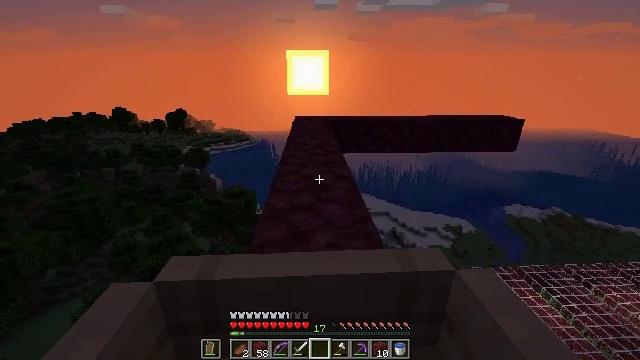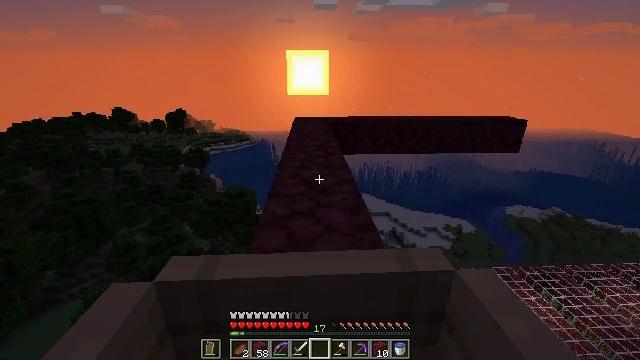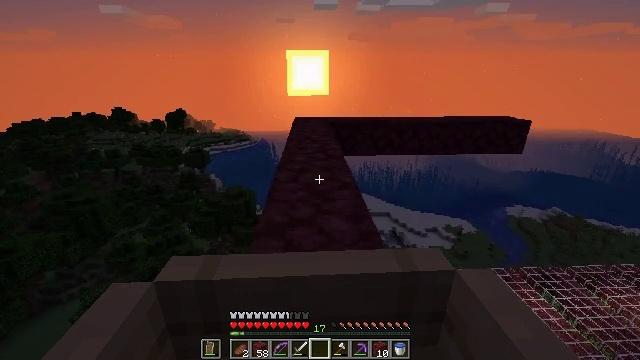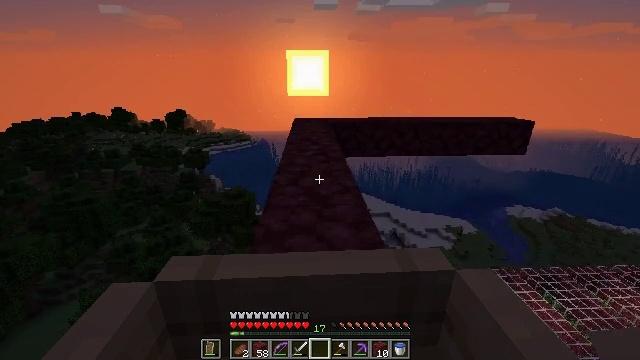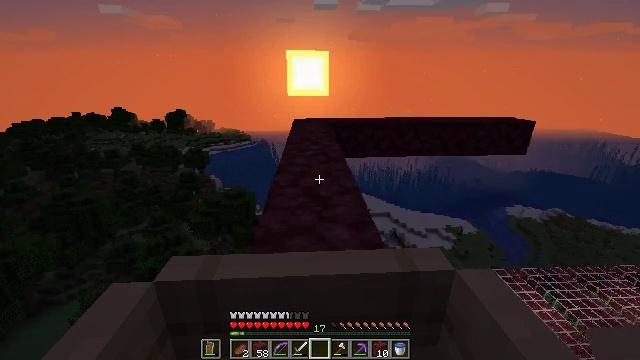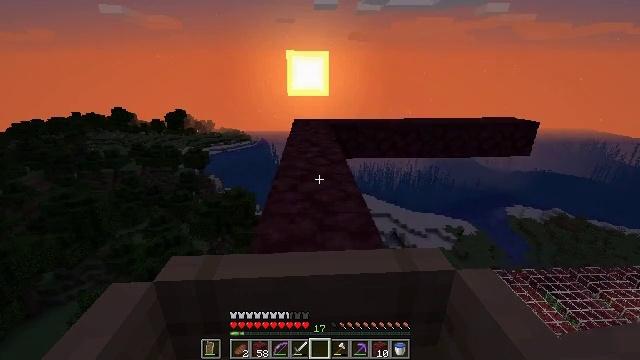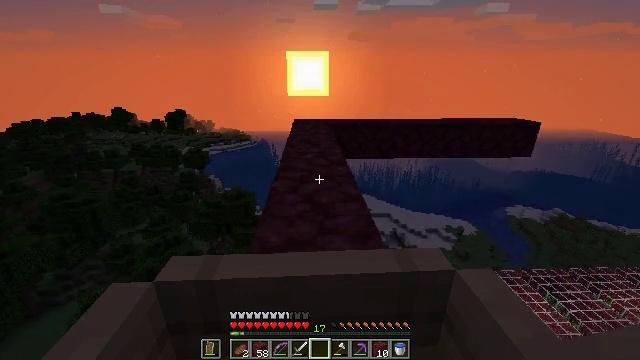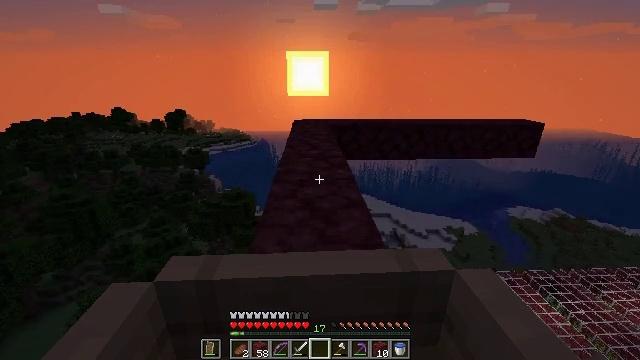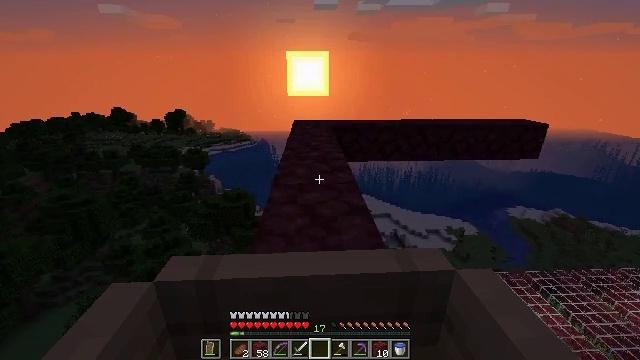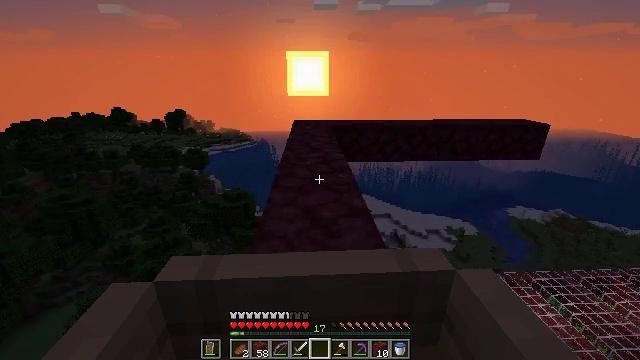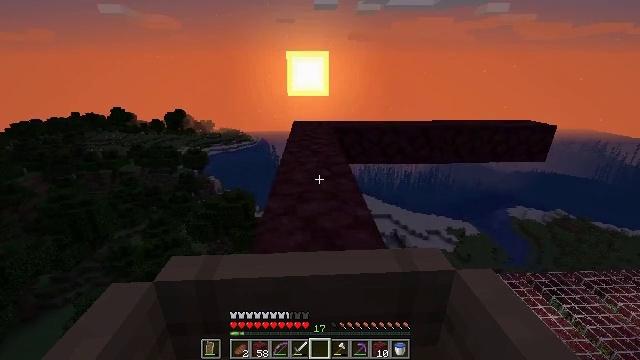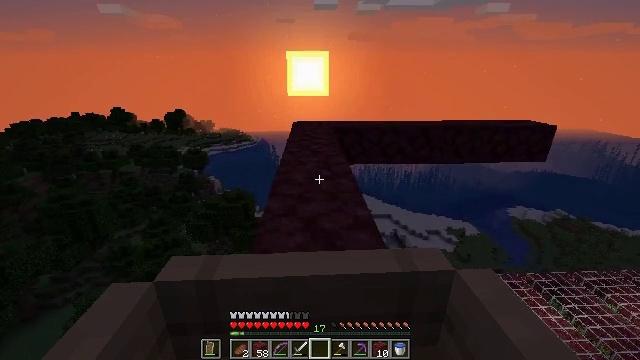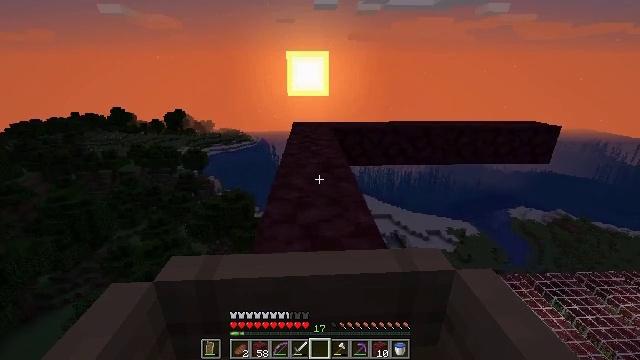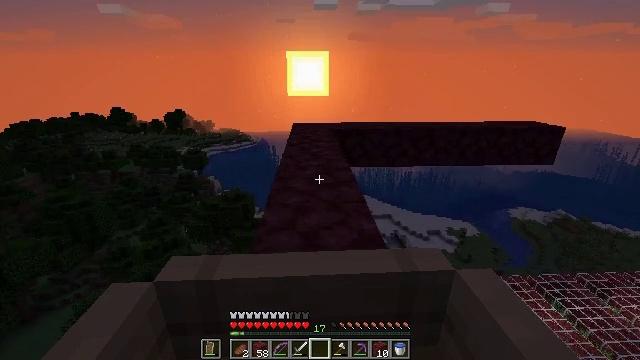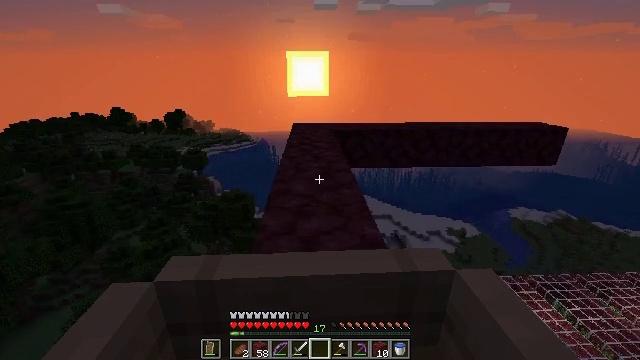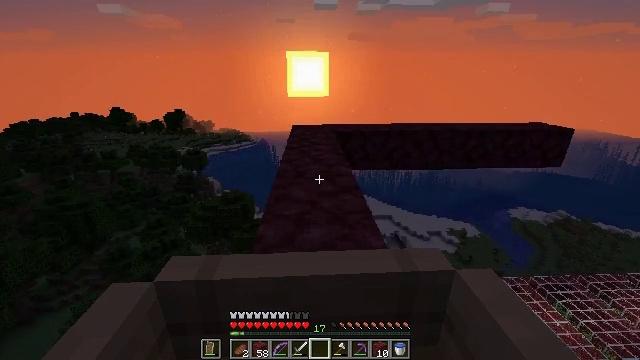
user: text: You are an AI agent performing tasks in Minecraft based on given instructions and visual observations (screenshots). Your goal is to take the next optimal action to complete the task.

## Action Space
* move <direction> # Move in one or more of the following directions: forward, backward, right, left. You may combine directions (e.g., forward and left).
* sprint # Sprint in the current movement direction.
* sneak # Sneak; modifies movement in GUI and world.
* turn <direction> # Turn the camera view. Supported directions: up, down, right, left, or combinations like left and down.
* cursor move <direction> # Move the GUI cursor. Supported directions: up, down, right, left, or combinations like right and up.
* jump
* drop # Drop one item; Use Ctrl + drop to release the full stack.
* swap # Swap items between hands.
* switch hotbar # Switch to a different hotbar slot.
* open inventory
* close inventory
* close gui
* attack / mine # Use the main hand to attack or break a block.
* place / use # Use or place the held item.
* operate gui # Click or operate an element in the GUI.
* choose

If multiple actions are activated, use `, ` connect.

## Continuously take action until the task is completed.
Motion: motion action
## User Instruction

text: Attack the white bed to collect it.
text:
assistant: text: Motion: move forward
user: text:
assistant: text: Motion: move forward
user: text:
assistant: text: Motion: move forward
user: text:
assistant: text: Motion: move forward
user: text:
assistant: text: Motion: move forward
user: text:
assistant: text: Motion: move forward
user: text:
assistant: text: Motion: move forward
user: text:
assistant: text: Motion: move forward
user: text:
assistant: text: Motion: move forward
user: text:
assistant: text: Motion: move forward
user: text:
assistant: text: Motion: move forward
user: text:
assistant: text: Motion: move forward
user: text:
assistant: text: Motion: move forward
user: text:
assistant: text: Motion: move forward
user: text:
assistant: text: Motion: move forward
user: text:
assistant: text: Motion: move forward
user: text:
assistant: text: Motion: move forward
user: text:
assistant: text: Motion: move forward
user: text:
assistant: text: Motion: move forward
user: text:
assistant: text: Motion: move forward
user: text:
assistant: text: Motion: move forward
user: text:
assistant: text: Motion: move forward
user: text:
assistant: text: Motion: move forward
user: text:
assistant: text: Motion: move forward
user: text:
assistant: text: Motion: move forward
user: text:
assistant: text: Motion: move forward
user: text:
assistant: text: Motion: move forward
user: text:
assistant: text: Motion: move forward
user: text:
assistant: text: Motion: move forward
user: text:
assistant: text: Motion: move forward